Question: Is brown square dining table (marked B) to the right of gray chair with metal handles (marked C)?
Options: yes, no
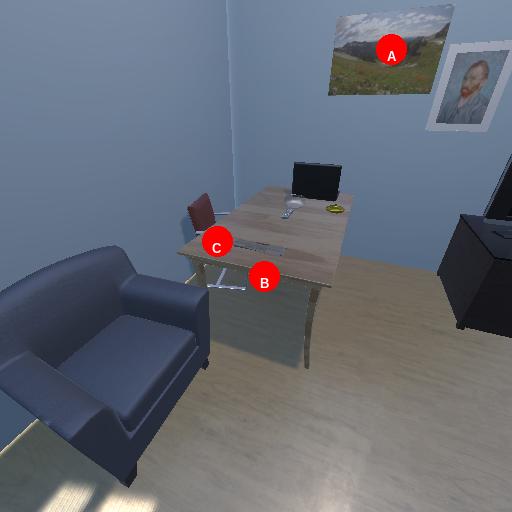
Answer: yes